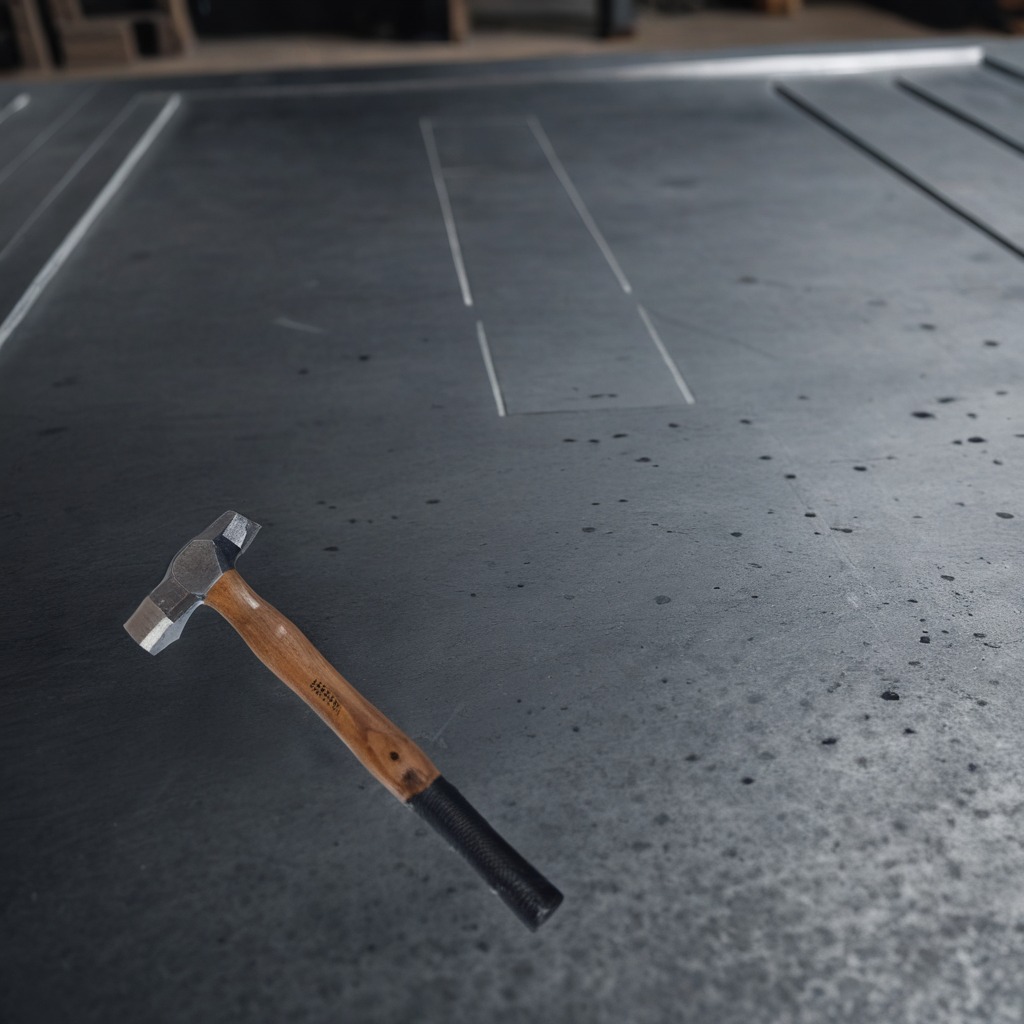
A hammer is lying on the cold steel table in a mining workshop gritty textures.